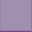
Piece: xx